Question: I have designed a white list function to filter file pathes in windows.
There are three types of patterns to filter:
- - -
The patterns are saved in the format:
'''
patternList = [{'type': 'suffix', 'content':'\.txt'},
{'type': 'keyword', 'content':'system'},
{'type': 'left', 'content': 'C:\Windows\System32'}]
'''
every dict is a pattern, and all patterns are in a list called patternList.
Then, I have another list called pathInfoObjectList which contain many objects, each objects has an attribute called "filelist", which is a list. In the filelist, there are some file pathes.
Now, I want to use the pattern to delete every path in filelist.
My method is to change the pattern to regex to finish the work.
My codes is here:
'''
patternRegexList = []
for each in patternList:
if each['type'] == 'suffix':
patternRegex = '.*?' + each['content'] + '$'
elif each['type'] == 'keyword':
patternRegex = '.*?' + each['content'] + '.*?'
elif each['type'] == 'left':
patternRegex = '^' + each['content'] + '.*?'
patternRegexList.append(patternRegex)
for pathInfoObject in pathInfoObjectList:
for path in pathInfoObject.filelist[:]:
for patternRegex in patternRegexList:
if re.match(patternRegex, path):
pathInfoObject.filelist.remove(path)
break
'''
But I think my algorithm is so stupid, and it is .
Do you have a smart way to finish the task?
As now I have found the lacking of the knowledge of algorithm makes my codes ineffective, do you have some suggestions for me to learn algorithm better? I think learning by reading is too slow. Is there more effective way to learn?
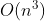
Answer: It look like it's more like a blacklist than a whitelist, but if I get it wrong, it's easy to fix it.
I tried to express your rules in a clearer and more flexible manner first. I tried to avoid using useless regex too, they probably cost you a lot of time. Finally by using 'any' I avoid testing each exclusion rule when the first has matched. Using a 'continue' in your for loop has the same effect.
'''
exclusion_rules = [
lambda path: path.endswith('.txt'),
lambda path: 'system' in path,
lambda path: path.startswith(r'c:\Windows\System32')]
for pathInfoObject in pathInfoObjectList:
pathInfoObject.filelist = filter(
lambda path: not any(rule(path) for rule in exclusion_rules),
pathInfoObject.filelist)
'''
Another way to do so with list comprehehension instead of filter:
'''
for pathInfoObject in pathInfoObjectList:
pathInfoObject.filelist = [path for path in pathInfoObject.filelist if
not any(rule(path) for rule in exclusion_rules)]
'''